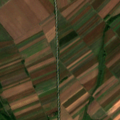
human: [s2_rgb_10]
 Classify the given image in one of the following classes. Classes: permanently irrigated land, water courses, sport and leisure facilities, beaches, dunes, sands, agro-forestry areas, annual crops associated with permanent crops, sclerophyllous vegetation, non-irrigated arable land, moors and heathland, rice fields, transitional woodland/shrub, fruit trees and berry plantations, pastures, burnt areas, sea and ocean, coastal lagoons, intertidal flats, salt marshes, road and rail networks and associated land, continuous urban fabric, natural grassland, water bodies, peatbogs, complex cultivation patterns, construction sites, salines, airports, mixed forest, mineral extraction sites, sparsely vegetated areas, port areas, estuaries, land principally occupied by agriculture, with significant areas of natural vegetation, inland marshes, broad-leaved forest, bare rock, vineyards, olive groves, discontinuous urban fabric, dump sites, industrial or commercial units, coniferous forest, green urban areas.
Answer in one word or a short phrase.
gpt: non-irrigated arable land, transitional woodland/shrub, water bodies